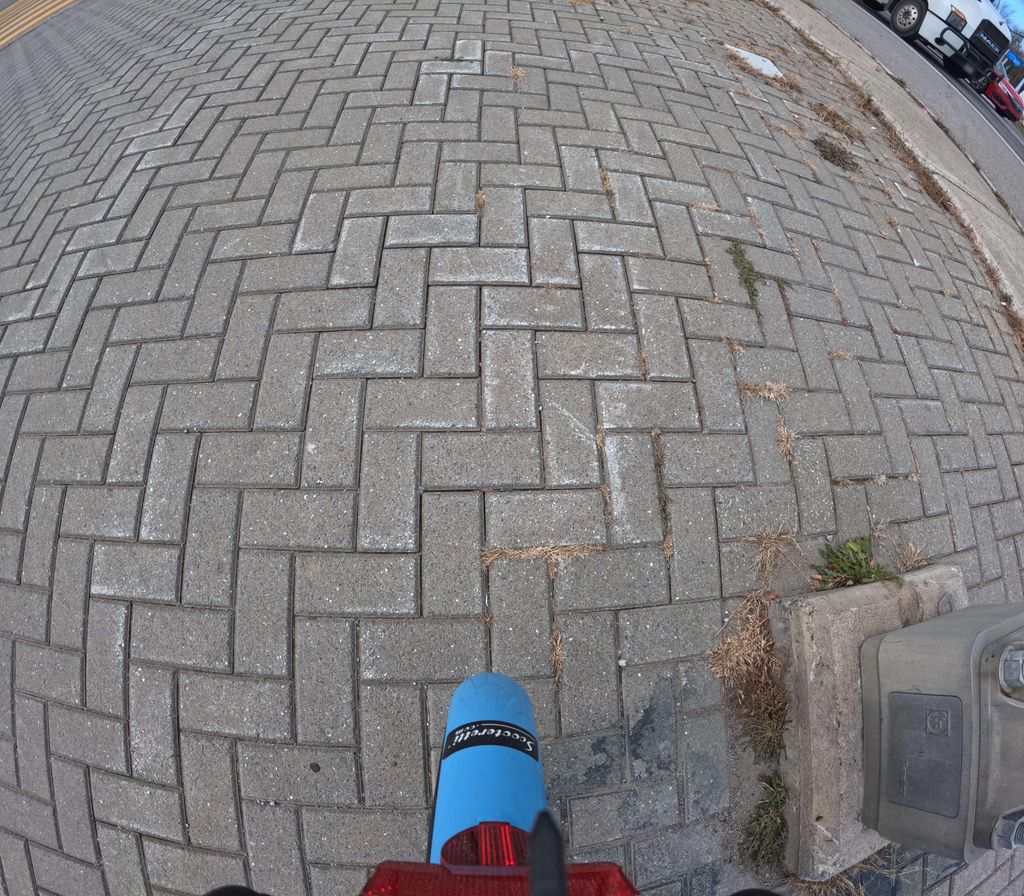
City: ottawa-gatineau